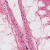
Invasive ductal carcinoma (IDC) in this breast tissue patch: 0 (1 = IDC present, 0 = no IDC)